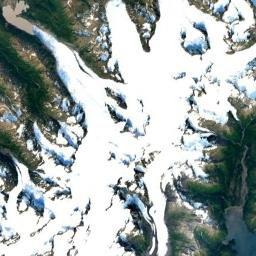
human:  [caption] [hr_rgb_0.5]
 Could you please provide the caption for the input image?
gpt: A lot of snow is on the snowberg .

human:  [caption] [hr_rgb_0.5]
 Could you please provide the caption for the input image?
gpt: White, Brown, And green transitions from the peaks to the bottom of the peaks in the Snow Mountain Range .

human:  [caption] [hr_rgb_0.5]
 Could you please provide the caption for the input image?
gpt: The snow berg is consist of bare land and white snow .

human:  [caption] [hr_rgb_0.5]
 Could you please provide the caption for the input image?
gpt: The snowberg is covered with snow and ice .

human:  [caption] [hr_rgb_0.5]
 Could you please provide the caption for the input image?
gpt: There are much snow and some green land on the snowberg .